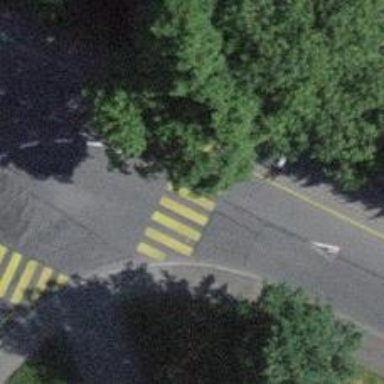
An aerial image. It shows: Residential road with separate sidewalks on both sides. The road surface is asphalt.